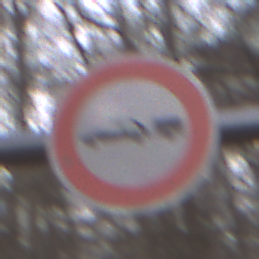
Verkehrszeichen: VerbotPersonenkraftwagenMitAnhaenger
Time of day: MorningAfternoon
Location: Outdoor (Nature)
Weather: Overcast
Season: Autumn
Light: Natural